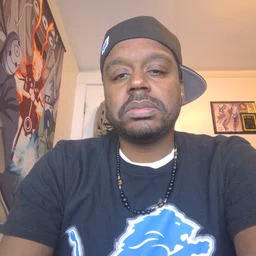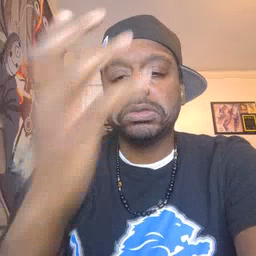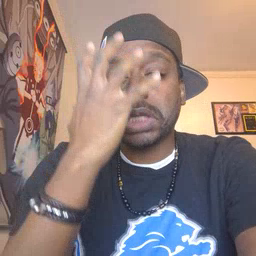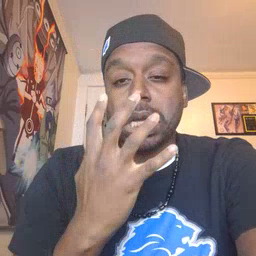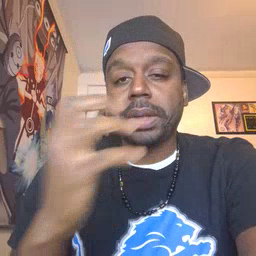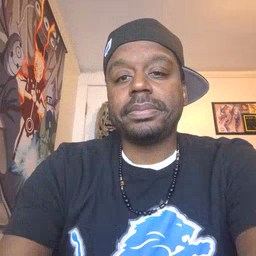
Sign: sad